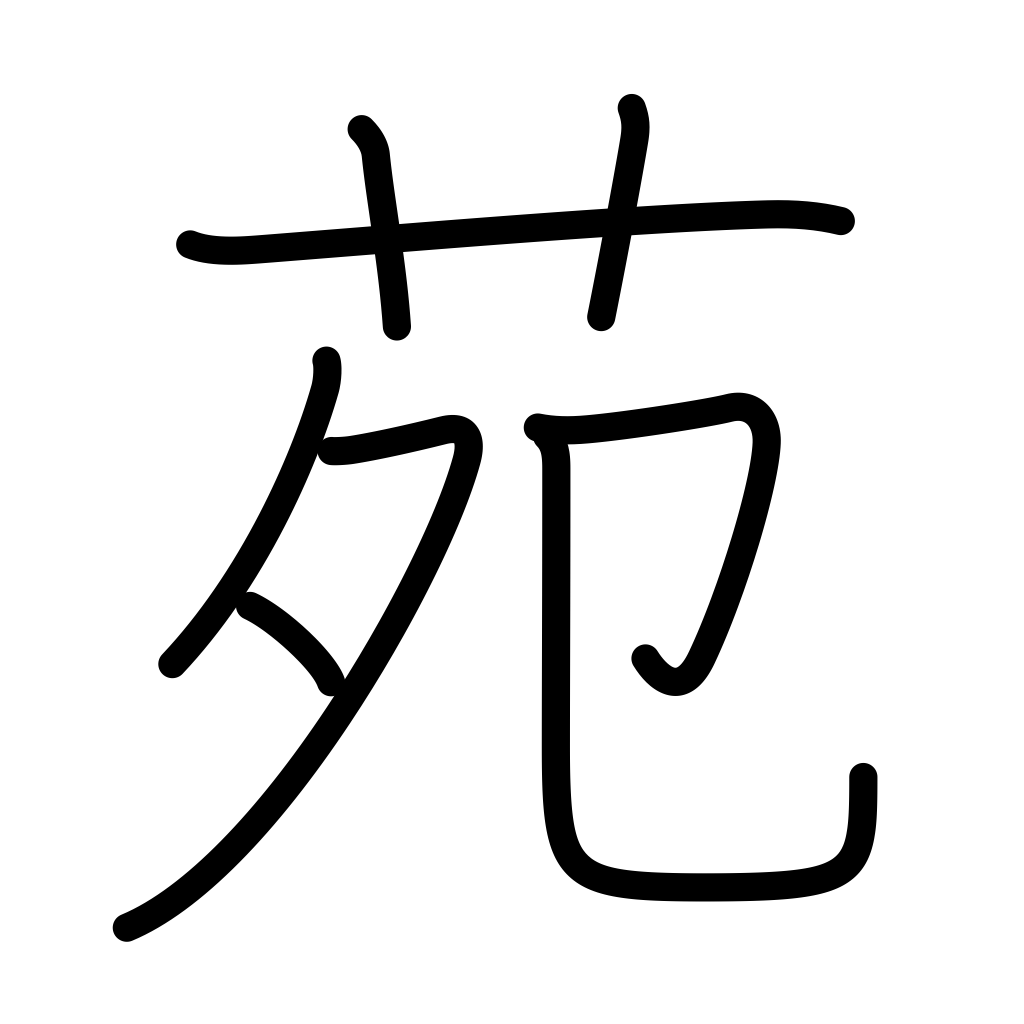
Meaning: garden, farm, park